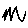
Label: zigzag